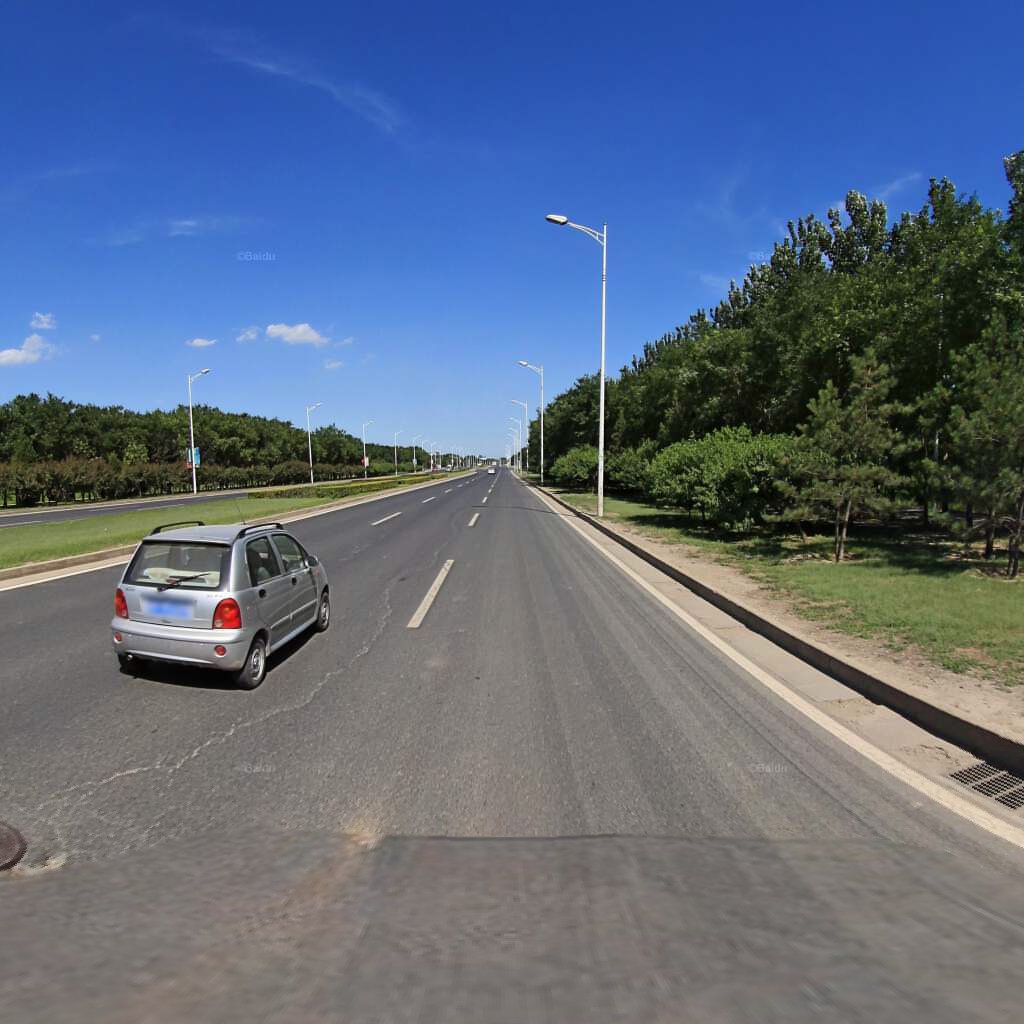
Region: Haidian
Road damage annotations: longitudinal crack, manhole cover